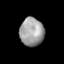
Tissue: prostate
Cell type: Epithelial cells
Senescence score: 0.3407
Nuclear area (px): 667
Mean DAPI intensity: 158.834